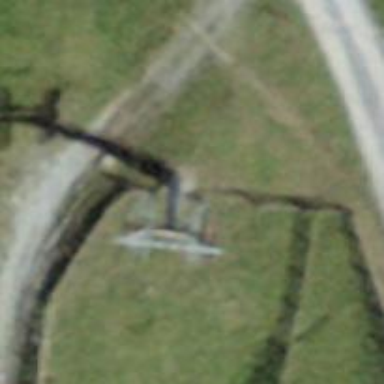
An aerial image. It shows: Pylon used for aerialway.